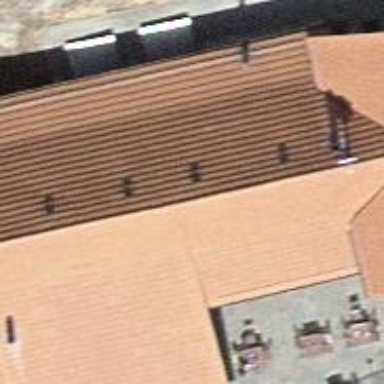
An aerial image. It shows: Restaurant.